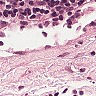
Metastatic tissue present: no